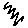
Label: zigzag